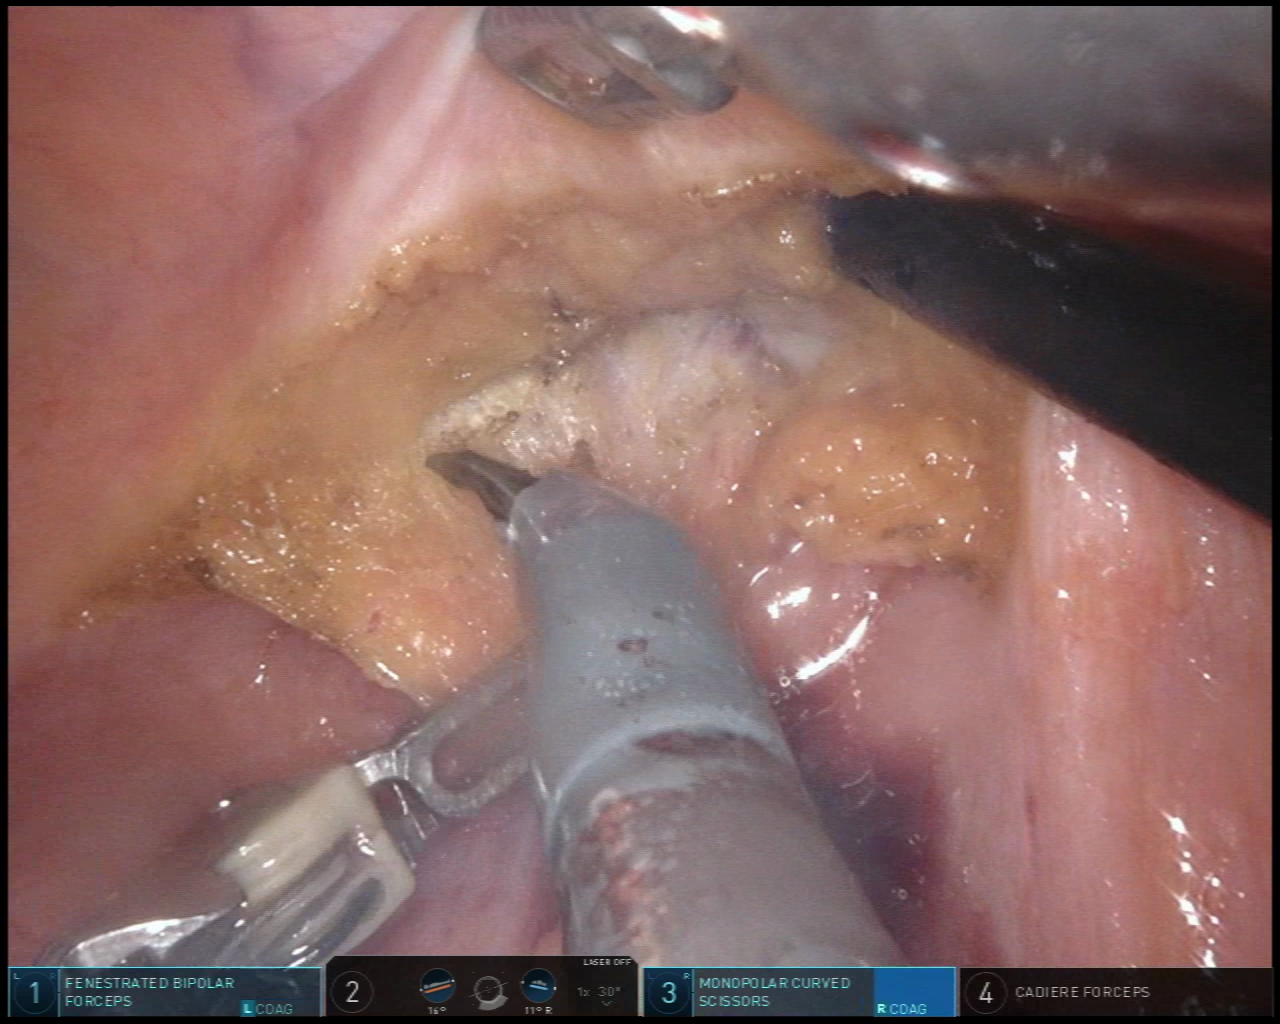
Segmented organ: vesicular_glands
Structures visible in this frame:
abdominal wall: no
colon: no
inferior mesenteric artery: no
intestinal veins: no
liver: no
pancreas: no
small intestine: no
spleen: no
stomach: no
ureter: no
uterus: no
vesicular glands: yes